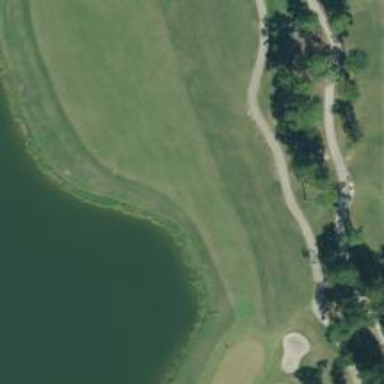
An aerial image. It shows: View of golf hole.